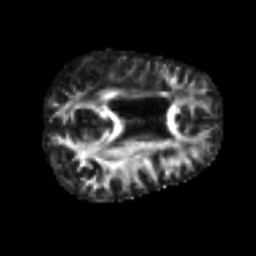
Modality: FA
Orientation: axial
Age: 43
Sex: male
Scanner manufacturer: siemens
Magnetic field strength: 3 T
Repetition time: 4.999 s
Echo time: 0.07946 s